Question: This is the code I am using. (code is at way bottom of this post but here is link to <URL>. When you run it will ask you to select a 16x16 image. Then it will take the firefox icon and put it on a canvas and then take the icon you browsed to and overlay it on the bottom right. Then it will convert it to '.ico' and save to your desktop as 'profilist16.ico' and 'profilist32.ico'. It will then change the icons of all your firefox windows.
After you do the above, please open a new firefox window and then in alt+tab you'll see the firefox logo of the badged icon is dirtier.
On the bottom you see the original canvas drawing (it looks blurry but i think thats my zoom level on firefox). The icon is crisp but if you notice the badged icon (on right) on the edges (especially top) you see dirt, like black jagged stuff which is not seen in the usual icon (at left)

'''
var win = Services.wm.getMostRecentWindow(null);
var me = win;
//these should be global vars
var sizes = []; //os dependent
var img = {}; //holds Image for each size image
var osIconFileType = 'ico'; //os dependent
var cOS = 'Windows';
function badgeIt() {
var fp = Cc["@mozilla.org/filepicker;1"].createInstance(Ci.nsIFilePicker);
fp.init(win, "Select Badge Image", Ci.nsIFilePicker.modeOpen);
var fpCallback = function(rv) {
if (rv == Ci.nsIFilePicker.returnOK || rv == Ci.nsIFilePicker.returnReplace) {
if (sizes.length == 0) {
//figure out what os this is and populate sizes withthe sizes needed for this os
sizes = [32, 16]; //note: ask on SO how to determine what sizes the os uses for its icons?
}
loadBadgeImage();
} else {
//user did not select an file to badge with
}
}
var ranOnce0 = false;
var checkAllDefaultImagesLoaded = function() {
for (var i=0; i<sizes.length; i++) {
//console.log('img.sizes[i].loaded for i = ' + sizes[i] + ' is == ' + uneval(img[sizes[i]]));
if (!img[sizes[i]] || !img[sizes[i]].loaded) {
console.log('returning false as sizes[i]', sizes[i], 'is not loaded yet')
return false; //return as not yet all are done
}
//me.alert('all img sizes loaded');
}
//ok all sizes loaded
if (ranOnce0) {
alert('already ranOnce0 so return false');
return false;
}
ranOnce0 = true;
return true;
}
var loadDefaultImages = function() {
for (var i=0; i<sizes.length; i++) {
img[sizes[i]] = {};
img[sizes[i]].Image = new Image();
img[sizes[i]].Image.onload = function(iBinded) {
console.log('i', iBinded);
//console.log('img', img);
console.log('sizes[i]', sizes[iBinded]);
console.log('img[sizes[iBinded]].loaded=', uneval(img[sizes[iBinded]]), 'will now set it to true')
img[sizes[iBinded]].loaded = true;
console.log('just loaded size of (sizes[iBinded]) = ' + sizes[iBinded]);
var allLoaded = checkAllDefaultImagesLoaded();
if (allLoaded == true) {
console.log('allLoaded == true so createAndSave')
createAndSaveIcons();
} else {
console.warn('allLoaded is false so dont create')
}
}.bind(null, i)
img[sizes[i]].Image.src = 'chrome://branding/content/icon' + sizes[i] + '.png';
}
}
var loadBadgeImage = function() {
console.log('loadBadgeImage')
img.badge = {};
img.badge.Image = new Image();
img.badge.Image.onload = function() {
console.log('bagde image loaded')
img.badge.loaded = true;
if (checkAllDefaultImagesLoaded()) {
console.log('all dfault images PRELOADED so continue to createAndSaveIcons')
createAndSaveIcons();
} else {
console.log('all default images not loaded so start loading them')
loadDefaultImages();
}
}
img.badge.Image.src = Services.io.newFileURI(fp.file).spec;
}
var badgedIconMade = {};
var ranOnce = false;
var checkAllBadgedIconsMade = function() {
for (var i=0; i<sizes.length; i++) {
if (!badgedIconMade[sizes[i]]) {
return; //not yt done making
}
}
if (ranOnce) {
alert('already ranOnce so return');
return;
}
ranOnce = true;
// all badged icons made
applyIcons();
}
var blobCallback = function(size) {
return function (b) {
var r = new FileReader();
r.onloadend = function () {
// r.result contains the ArrayBuffer.
//alert(r.result)
img[size].ArrayBuffer = r.result;
badgedIconMade[size] = true;
//checkAllBadgedIconsMade();
Cu.import('resource://gre/modules/osfile.jsm');
var writePath = OS.Path.join(OS.Constants.Path.desktopDir, 'profilist' + size + '.' + osIconFileType);
console.log('writePath', writePath)
var promise = OS.File.writeAtomic(writePath, new Uint8Array(r.result), {tmpPath:writePath + '.tmp'});
promise.then(
function() {
//win.alert('success')
checkAllBadgedIconsMade();
},
function() {
//win.alert('failure')
}
);
};
//var url = window.URL.createObjectURL(b)
//img[size].blobUrl = url;
//prompt('', url)
r.readAsArrayBuffer(b);
}
}
var createAndSaveIcons = function() {
console.log('createAndSave')
var canvas = document.createElementNS('http://www.w3.org/1999/xhtml', 'canvas');
var ctx = canvas.getContext('2d');
gBrowser.contentDocument.documentElement.appendChild(canvas);
var badgeDim = { //holds key which is size of default icon, and the value is the dimension to draw the badge for that default icon size //this is set by me the dev, maybe make preference for this for user
'16': 10,
'32': 16
};
for (var i=0; i<sizes.length; i++) {
canvas.width = sizes[i];
canvas.height = sizes[i];
ctx.clearRect(0, 0, sizes[i], sizes[i]);
ctx.drawImage(img[sizes[i]].Image, 0, 0);
if (sizes[i] in badgeDim) {
if (badgeDim[sizes[i]] != sizes[i]) { //before i had 'img.badge.Image.width' in place of 'sizes[i]', but can just use sizes[i] because thats the dim of the default icon duh
ctx.drawImage(img.badge.Image, sizes[i]-badgeDim[sizes[i]], sizes[i]-badgeDim[sizes[i]], badgeDim[sizes[i]], badgeDim[sizes[i]]);
} else {
//the redim size is same as icon size anyways so just draw it
ctx.drawImage(img.badge.Image, sizes[i]-badgeDim[sizes[i]], sizes[i]-badgeDim[sizes[i]]);
}
} else {
//sizes[i] is not in badgeDim meaning i dont care what size the badge is on this size of icon
ctx.drawImage(img.badge.Image, sizes[i]-badgeDim[sizes[i]], sizes[i]-badgeDim[sizes[i]]);
}
//canvas.mozFetchAsStream(mfasCallback(sizes[i]), 'image/vnd.microsoft.icon')
canvas.toBlob(blobCallback(sizes[i]), "image/vnd.microsoft.icon", "-moz-parse-options:format=bmp;bpp=32");
}
}
var applyIcons = function() {
if (cOS == 'Windows') {
Cu.import('resource://gre/modules/ctypes.jsm');
var user32 = ctypes.open('user32.dll');
/* http://msdn.microsoft.com/en-us/library/windows/desktop/ms644950%28v=vs.85%29.aspx
* LRESULT WINAPI SendMessage(
* __in HWND hWnd,
* __in UINT Msg,
* __in WPARAM wParam,
* __in LPARAM lParam
* );
*/
var SendMessage = user32.declare('SendMessageW', ctypes.winapi_abi, ctypes.uintptr_t,
ctypes.voidptr_t,
ctypes.unsigned_int,
ctypes.int32_t,
ctypes.voidptr_t
);
/* http://msdn.microsoft.com/en-us/library/windows/desktop/ms648045%28v=vs.85%29.aspx
* HANDLE WINAPI LoadImage(
* __in_opt_ HINSTANCE hinst,
* __in_ LPCTSTR lpszName,
* __in_ UINT uType,
* __in_ int cxDesired,
* __in_ int cyDesired,
* __in_ UINT fuLoad
* );
*/
var LoadImage = user32.declare('LoadImageA', ctypes.winapi_abi, ctypes.voidptr_t,
ctypes.voidptr_t,
ctypes.char.ptr,
ctypes.unsigned_int,
ctypes.int,
ctypes.int,
ctypes.unsigned_int
);
var IMAGE_BITMAP = 0;
var IMAGE_ICON = 1;
var LR_LOADFROMFILE = 16;
var DOMWindows = Services.wm.getEnumerator(null);
while (DOMWindows.hasMoreElements()) {
var aDOMWindow = DOMWindows.getNext();
var baseWindow = aDOMWindow.QueryInterface(Ci.nsIInterfaceRequestor)
.getInterface(Ci.nsIWebNavigation)
.QueryInterface(Ci.nsIDocShellTreeItem)
.treeOwner
.QueryInterface(Ci.nsIInterfaceRequestor)
.nsIBaseWindow;
var nativeHandle = baseWindow.nativeHandle;
var targetWindow_handle = ctypes.voidptr_t(ctypes.UInt64(nativeHandle));
console.log('aappplying now')
var hIconBig = LoadImage(targetWindow_handle, OS.Path.join(OS.Constants.Path.desktopDir, 'profilist32.' + osIconFileType), IMAGE_ICON, 32, 32, LR_LOADFROMFILE); //MUST BE A FILEPATH TO A ICO!!!
var hIconSmall = LoadImage(targetWindow_handle, OS.Path.join(OS.Constants.Path.desktopDir, 'profilist16.' + osIconFileType), IMAGE_ICON, 16, 16, LR_LOADFROMFILE); //MUST BE A FILEPATH TO A ICO!!!
var successSmall = SendMessage(targetWindow_handle, 0x0080 /** WM_SETICON **/ , 0 /** ICON_SMALL **/ , hIconSmall); //if it was success it will return 0? im not sure. on first time running it, and it was succesful it returns 0 for some reason
var successBig = SendMessage(targetWindow_handle, 0x0080 /** WM_SETICON **/ , 1 /** ICON_BIG **/ , hIconBig); //if it was success it will return 0? im not sure. on first time running it, and it was succesful it returns 0 for some reason
}
user32.close();
}
}
fp.open(fpCallback);
}
badgeIt();
'''
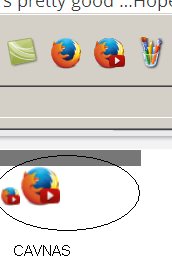
Answer: Alright. This is actually quite reproducible, but only when using 'BMP' icons, but not 'PNG' icons.
Seems the icon encoder that Firefox ships is pretty bad/buggy indeed (for RGBA stuff). Well, actually it is the BMP encoder that the ICO encoder uses...
So since Belgium/Algeria (the game, football, not American) was mostly boring just now, I wrote my own icon encoder, which isn't too hard actually.
So here is my complete example code incl. icon encoder (just setting the 32x32 icon), but which lacks deposing of icons. But as a bonus, it shows how to set the icon via the WNDCLASS.
'''
Cu.import('resource://gre/modules/ctypes.jsm');
Cu.import('resource://gre/modules/osfile.jsm');
let IMAGE_BITMAP = 0;
let IMAGE_ICON = 1;
let WM_SETICON = 128;
let GCLP_HICON = -14;
let user32 = ctypes.open('user32.dll');
let SendMessage = user32.declare(
'SendMessageW',
ctypes.winapi_abi,
ctypes.intptr_t,
ctypes.voidptr_t, // HWND
ctypes.uint32_t, // MSG
ctypes.uintptr_t, // WPARAM
ctypes.intptr_t // LPARAM
);
let CreateIconFromResourceEx = user32.declare(
'CreateIconFromResourceEx',
ctypes.winapi_abi,
ctypes.voidptr_t,
ctypes.uint8_t.ptr, // icon
ctypes.uint32_t, // size
ctypes.int32_t, // icon
ctypes.uint32_t, // dwVersion
ctypes.int, // dx
ctypes.int, // dy
ctypes.uint32_t // flags
);
let SetClassLongPtr = user32.declare(
ctypes.intptr_t.size == 8 ? 'SetClassLongPtrW' : 'SetClassLongW',
ctypes.winapi_abi,
ctypes.uintptr_t,
ctypes.voidptr_t, // HWND
ctypes.int, // index
ctypes.uintptr_t // value
);
let gdi32 = ctypes.open('gdi32.dll');
let DeleteObject = gdi32.declare(
'DeleteObject',
ctypes.winapi_abi,
ctypes.int,
ctypes.voidptr_t // Object
);
let setPerWindow = false;
let badges = [
'chrome://browser/skin/places/starred48.png',
'chrome://browser/skin/places/downloads.png',
'chrome://browser/skin/places/tag.png',
'chrome://browser/skin/places/livemark-item.png',
'chrome://browser/skin/places/query.png',
'chrome://browser/skin/pluginInstall-64.png',
'chrome://browser/skin/pluginInstall-16.png',
];
function getRandomInt(min, max) {
return Math.floor(Math.random() * (max - min + 1)) + min;
}
Task.spawn(function* setIcon() {
"use strict";
try {
let p = Promise.defer();
let img = new Image();
img.onload = () => p.resolve();
img.src = 'chrome://branding/content/icon32.png';
yield p.promise;
p = Promise.defer();
let badge = new Image();
badge.onload = () => p.resolve();
badge.src = badges[getRandomInt(0, badges.length - 1)];
console.log(badge.src);
yield p.promise;
let canvas = document.createElementNS(
'http://www.w3.org/1999/xhtml',
'canvas');
canvas.width = img.naturalWidth;
canvas.height = img.naturalHeight;
let ctx = canvas.getContext('2d');
ctx.drawImage(img, 0, 0);
let onethird = canvas.width / 3;
ctx.drawImage(
badge,
onethird,
onethird,
canvas.width - onethird,
canvas.height - onethird);
// Our own little ico encoder
// http://msdn.microsoft.com/en-us/library/ms997538.aspx
// Note: We would have been able to skip ICONDIR/ICONDIRENTRY,
// if we were to use CreateIconFromResourceEx only instead of also
// writing the icon to a file.
let data = ctx.getImageData(0, 0, canvas.width, canvas.height).data;
let XOR = data.length;
let AND = canvas.width * canvas.height / 8;
let size = 22 /* ICONDIR + ICONDIRENTRY */ + 40 /* BITMAPHEADER */ + XOR + AND;
let buffer = new ArrayBuffer(size);
// ICONDIR
let view = new DataView(buffer);
view.setUint16(2, 1, true); // type 1
view.setUint16(4, 1, true); // count;
// ICONDIRENTRY
view = new DataView(buffer, 6);
view.setUint8(0, canvas.width % 256);
view.setUint8(1, canvas.height % 256);
view.setUint16(4, 1, true); // Planes
view.setUint16(6, 32, true); // BPP
view.setUint32(8, 40 + XOR + AND, true); // data size
view.setUint32(12, 22, true); // data start
// BITMAPHEADER
view = new DataView(buffer, 22);
view.setUint32(0, 40, true); // BITMAPHEADER size
view.setInt32(4, canvas.width, true);
view.setInt32(8, canvas.height * 2, true);
view.setUint16(12, 1, true); // Planes
view.setUint16(14, 32, true); // BPP
view.setUint32(20, XOR + AND, true); // size of data
// Reorder RGBA -> BGRA
for (let i = 0; i < XOR; i += 4) {
let temp = data[i];
data[i] = data[i + 2];
data[i + 2] = temp;
}
let ico = new Uint8Array(buffer, 22 + 40);
let stride = canvas.width * 4;
// Write bottom to top
for (let i = 0; i < canvas.height; ++i) {
let su = data.subarray(XOR - i * stride, XOR - i * stride + stride);
ico.set(su, i * stride);
}
// Write the icon to inspect later. (We don't really need to write it at all)
let writePath = OS.Path.join(OS.Constants.Path.desktopDir, 'icon32.ico');
yield OS.File.writeAtomic(writePath, new Uint8Array(buffer), {
tmpPath: writePath + '.tmp'
});
// Cut off ICONDIR/ICONDIRENTRY for CreateIconFromResourceEx
buffer = buffer.slice(22);
let hicon = CreateIconFromResourceEx(
ctypes.uint8_t.ptr(buffer),
buffer.byteLength,
IMAGE_ICON,
0x30000,
0,
0,
0);
if (hicon.isNull()) {
throw new Error("Failed to load icon");
}
if (setPerWindow) {
let DOMWindows = Services.wm.getEnumerator(null);
while (DOMWindows.hasMoreElements()) {
let win = DOMWindows.getNext().QueryInterface(Ci.nsIInterfaceRequestor).
getInterface(Ci.nsIWebNavigation).
QueryInterface(Ci.nsIDocShellTreeItem).
treeOwner.QueryInterface(Ci.nsIInterfaceRequestor).
getInterface(Ci.nsIBaseWindow);
let handle = ctypes.voidptr_t(ctypes.UInt64(win.nativeHandle));
if (handle.isNull()) {
console.error("Failed to get window handle");
continue;
}
var lparam = ctypes.cast(hicon, ctypes.intptr_t);
var oldIcon = SendMessage(handle, WM_SETICON, 1, lparam);
if (ctypes.voidptr_t(oldIcon).isNull()) {
console.log("There was no old icon", oldIcon.toString());
}
else {
console.log("There was an old icon already", oldIcon.toString());
// In a perfect world, we should actually kill our old icons
// using DeleteObject...
}
}
}
else {
let win = Services.wm.getMostRecentWindow(null).
QueryInterface(Ci.nsIInterfaceRequestor).
getInterface(Ci.nsIWebNavigation).
QueryInterface(Ci.nsIDocShellTreeItem).
treeOwner.QueryInterface(Ci.nsIInterfaceRequestor).
getInterface(Ci.nsIBaseWindow);
let handle = ctypes.voidptr_t(ctypes.UInt64(win.nativeHandle));
if (handle.isNull()) {
throw new Error("Failed to get window handle");
}
let oldIcon = SetClassLongPtr(handle, GCLP_HICON, ctypes.cast(hicon, ctypes.uintptr_t));
if (ctypes.voidptr_t(oldIcon).isNull()) {
console.log("There was no old icon", oldIcon.toString());
}
else {
console.log("There was an old icon already", oldIcon.toString());
// In a perfect world, we should actually kill our old icons
// using DeleteObject...
}
}
console.log("done", badge.src);
}
catch (ex) {
console.error(ex);
}
});
'''
PS: Here is a screenshot from the Task Switcher on XP: